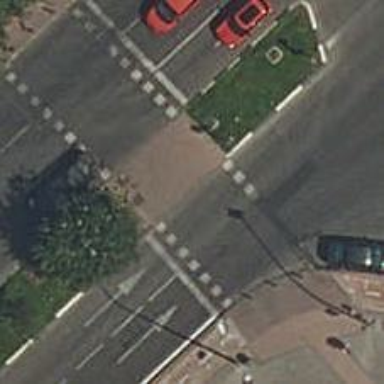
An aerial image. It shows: Kerb barrier.